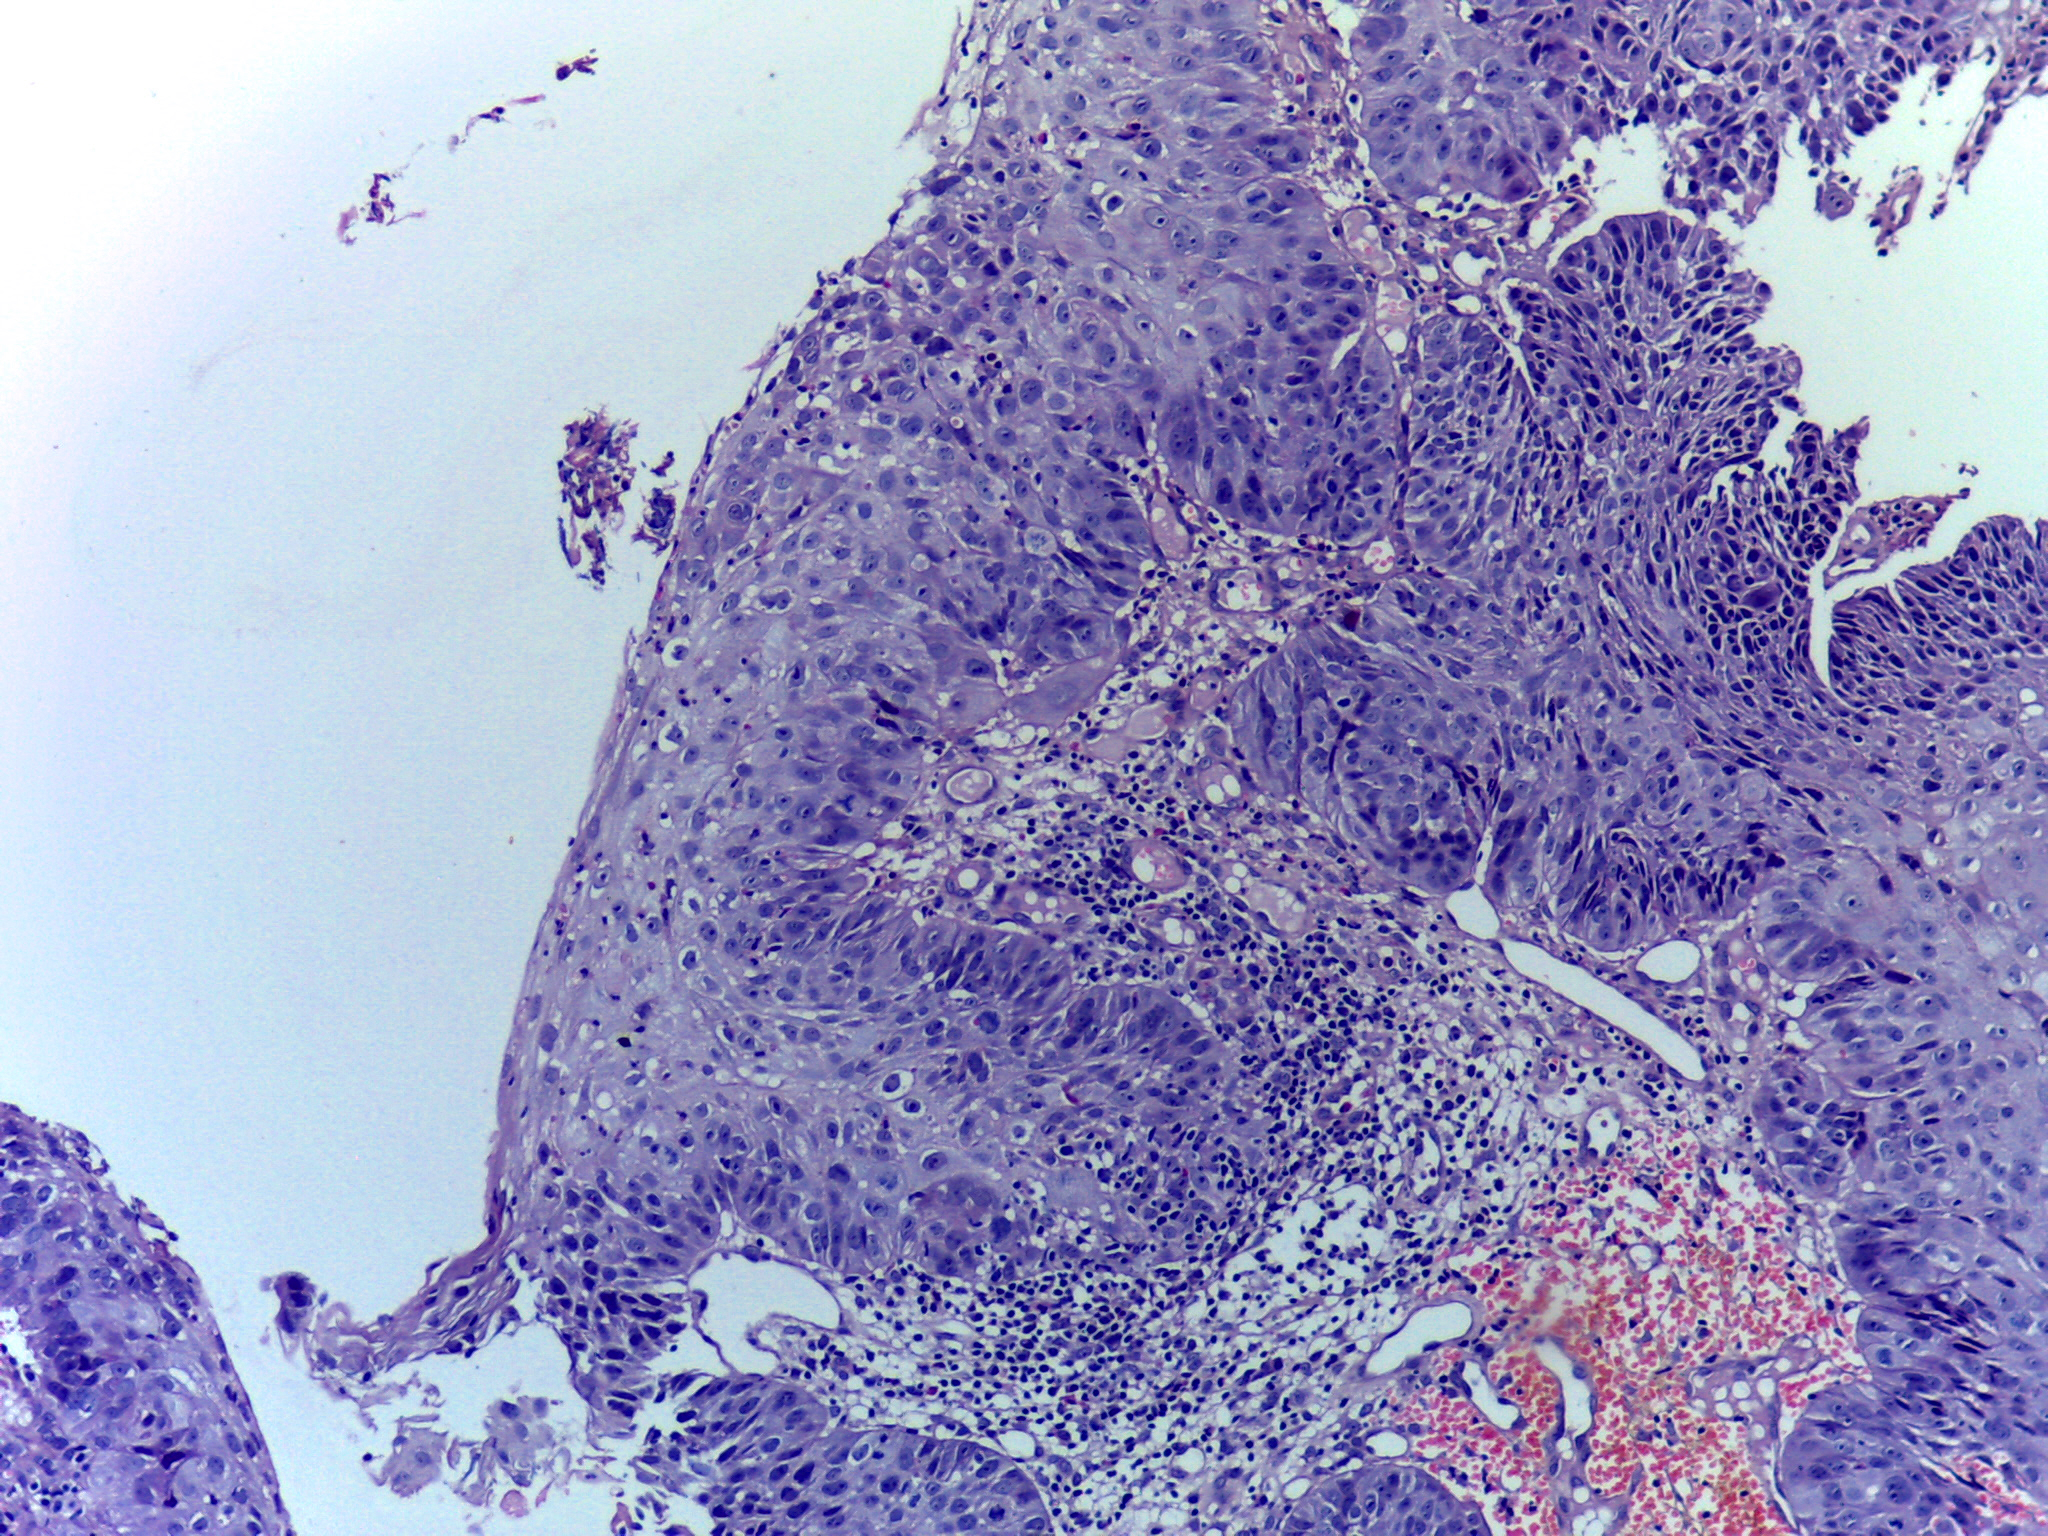
Diagnosis: OSCC